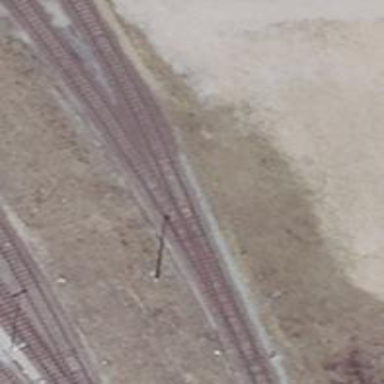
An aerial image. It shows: Railway yard in service.